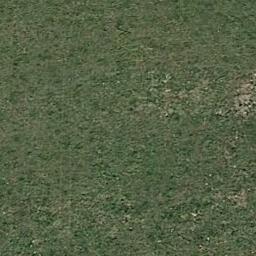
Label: meadow